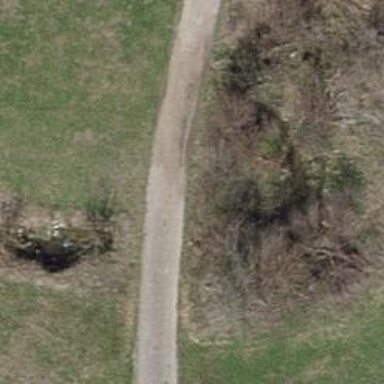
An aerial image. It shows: Culvert tunnel.